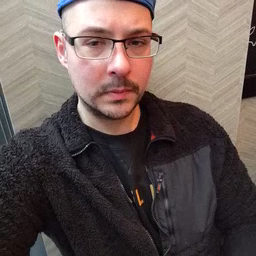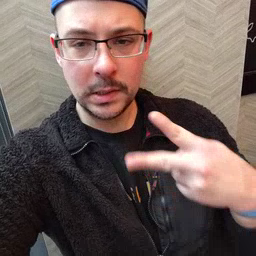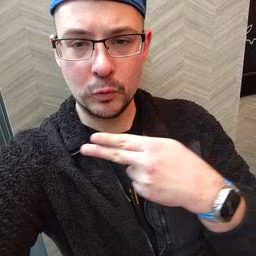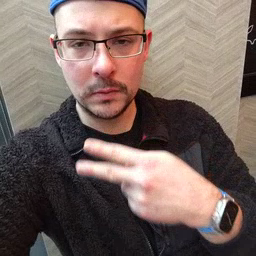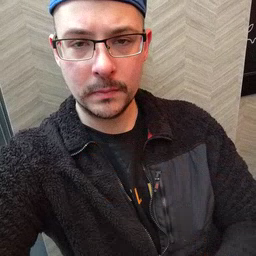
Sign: scissors